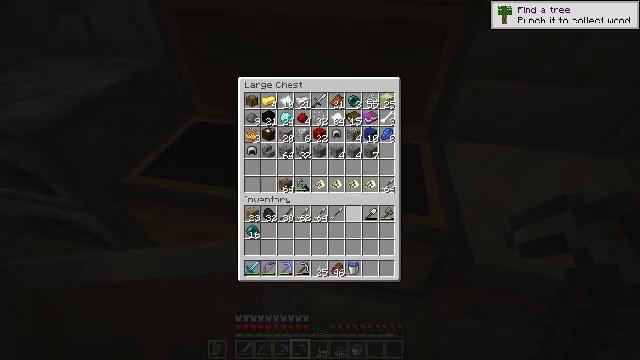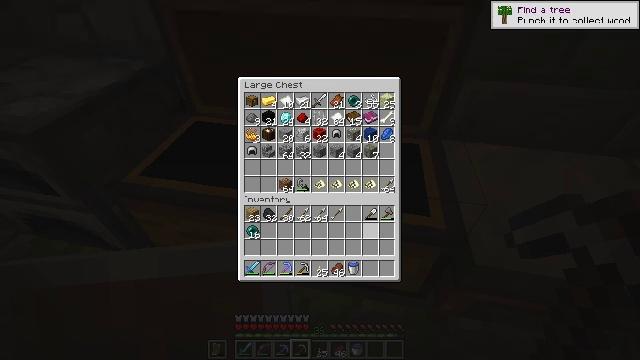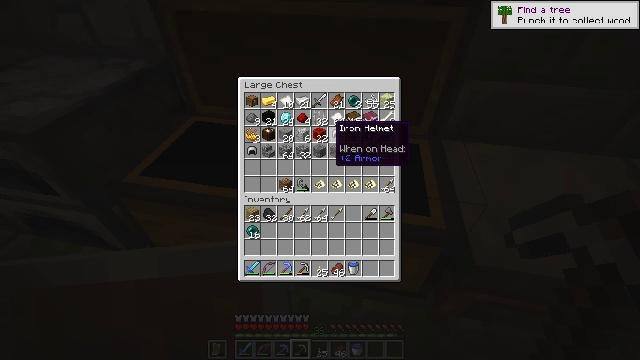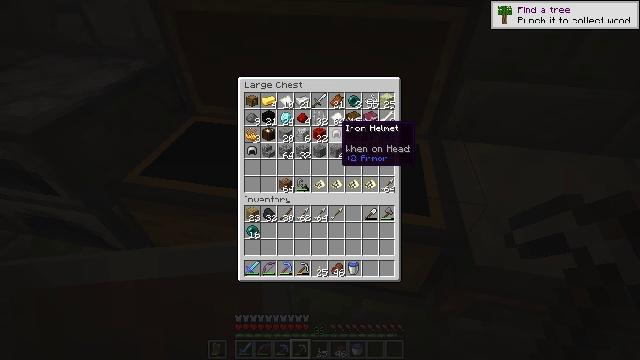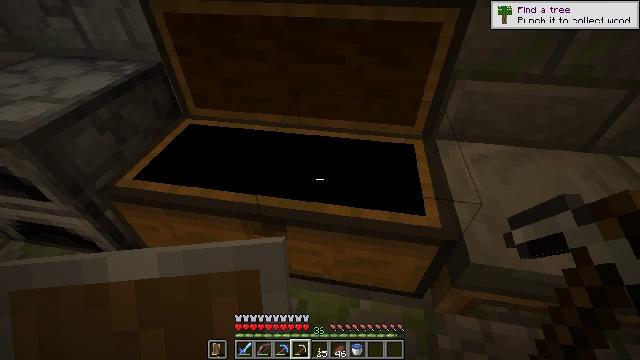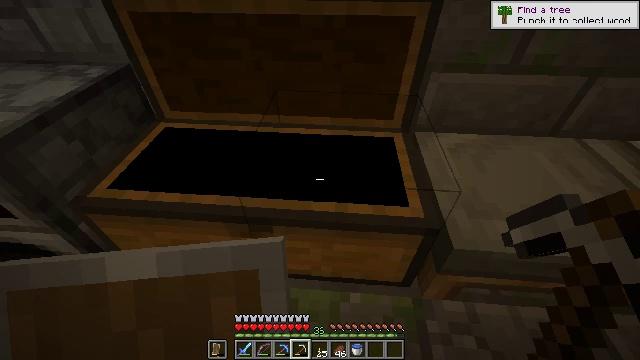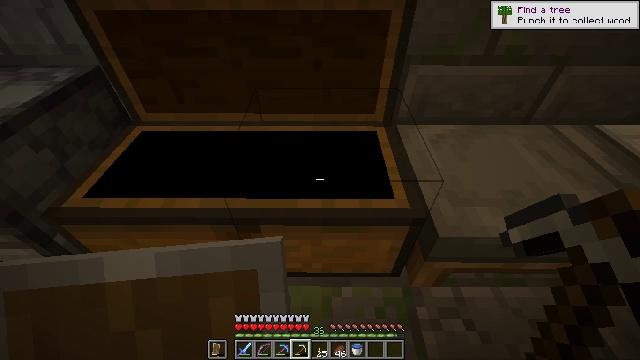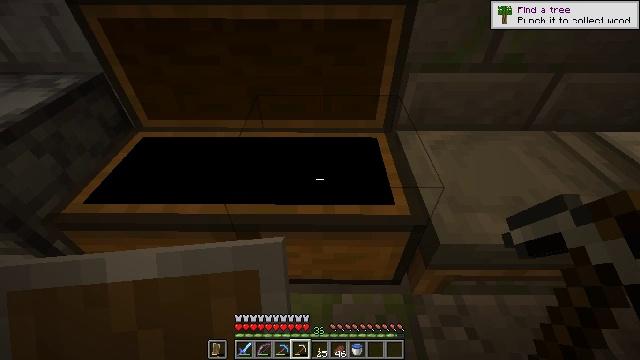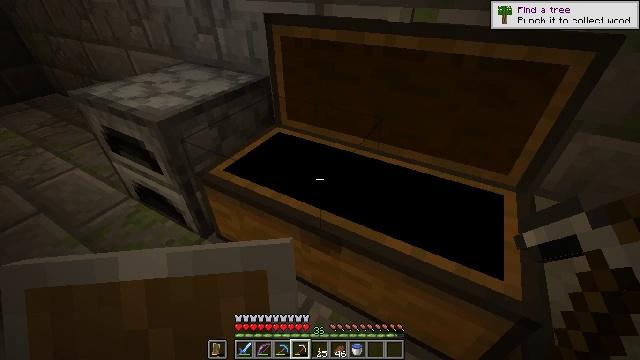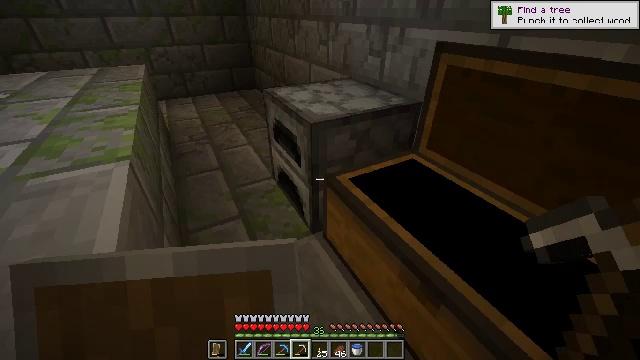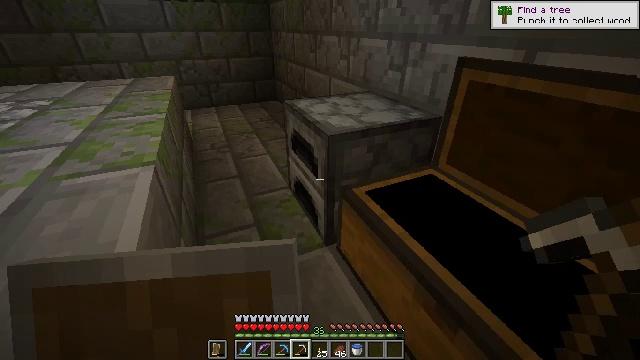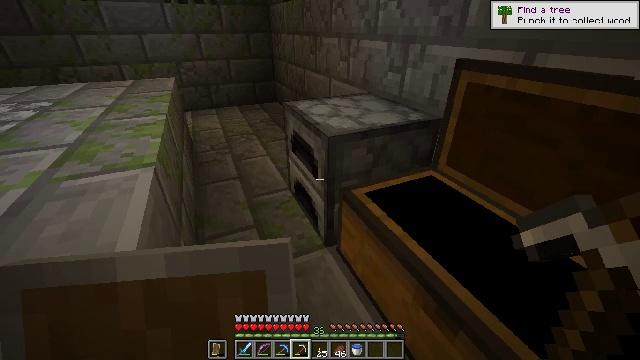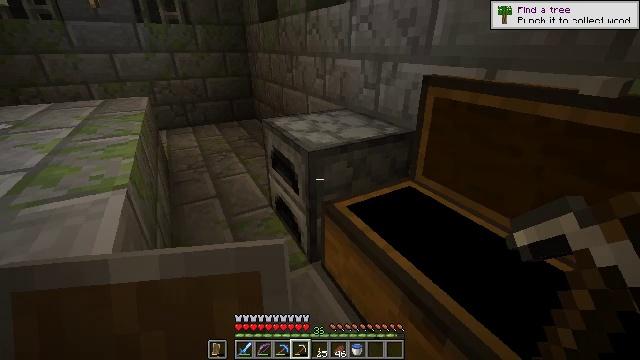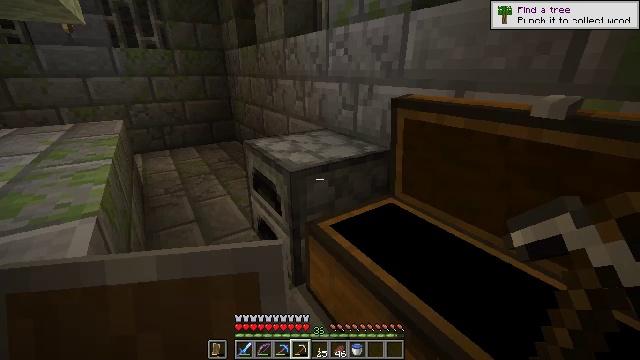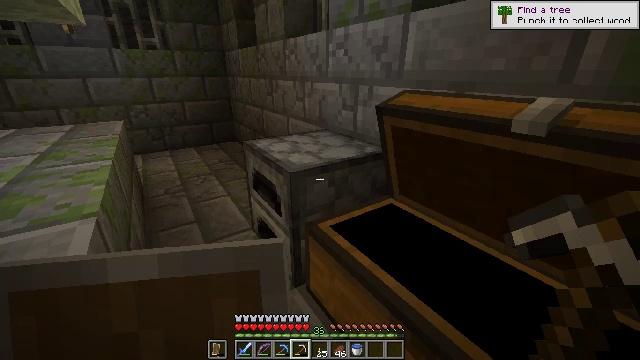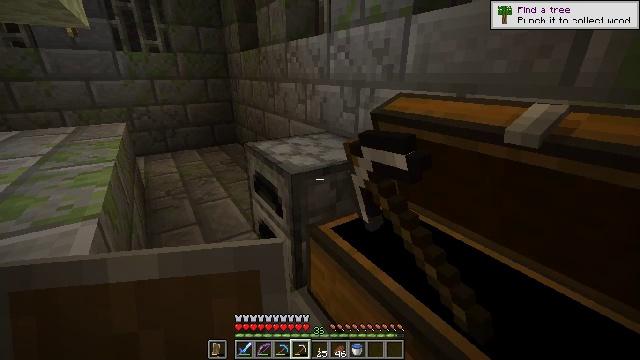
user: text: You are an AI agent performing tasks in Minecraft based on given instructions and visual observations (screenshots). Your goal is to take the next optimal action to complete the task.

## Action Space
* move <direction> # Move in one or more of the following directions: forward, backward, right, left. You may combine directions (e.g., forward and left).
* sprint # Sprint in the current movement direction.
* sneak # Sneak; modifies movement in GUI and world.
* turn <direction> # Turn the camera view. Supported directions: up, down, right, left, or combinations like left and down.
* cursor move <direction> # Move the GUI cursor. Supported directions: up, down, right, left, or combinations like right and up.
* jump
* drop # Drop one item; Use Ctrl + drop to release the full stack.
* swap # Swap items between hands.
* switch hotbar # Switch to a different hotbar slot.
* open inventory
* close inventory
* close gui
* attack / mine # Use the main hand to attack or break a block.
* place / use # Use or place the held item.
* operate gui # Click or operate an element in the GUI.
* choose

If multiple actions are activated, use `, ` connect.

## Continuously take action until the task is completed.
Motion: motion action
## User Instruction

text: craft item air
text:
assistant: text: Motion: open gui
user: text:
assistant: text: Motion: cursor move left and up
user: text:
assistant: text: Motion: no_op
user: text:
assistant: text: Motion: cursor move right
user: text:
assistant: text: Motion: turn right, close gui
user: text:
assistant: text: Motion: turn right
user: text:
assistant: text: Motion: turn up
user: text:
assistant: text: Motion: turn left and up
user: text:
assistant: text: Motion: turn left and up
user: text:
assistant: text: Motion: turn left and up
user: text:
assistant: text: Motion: no_op
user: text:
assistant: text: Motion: turn right and up
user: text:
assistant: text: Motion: turn right and up
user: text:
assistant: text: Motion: use / place
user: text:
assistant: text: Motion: use / place
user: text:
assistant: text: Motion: no_op
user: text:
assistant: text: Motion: no_op
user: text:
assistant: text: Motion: no_op
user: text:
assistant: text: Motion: open gui
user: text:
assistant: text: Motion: no_op
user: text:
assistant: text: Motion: no_op
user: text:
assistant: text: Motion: sneak, cursor move up
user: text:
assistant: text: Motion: sneak, cursor move right
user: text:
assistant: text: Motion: sneak, cursor move right and down
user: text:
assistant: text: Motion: no_op
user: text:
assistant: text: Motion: no_op
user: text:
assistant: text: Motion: cursor move right and down
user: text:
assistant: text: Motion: turn right and down, close gui
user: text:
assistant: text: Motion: turn right and down
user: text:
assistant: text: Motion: use / place